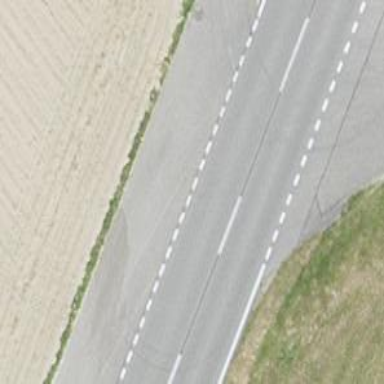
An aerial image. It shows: Asphalt track with grade1 tracktype.